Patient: sex M, age 36
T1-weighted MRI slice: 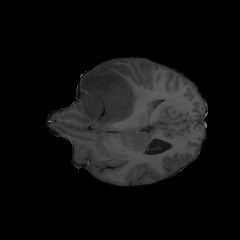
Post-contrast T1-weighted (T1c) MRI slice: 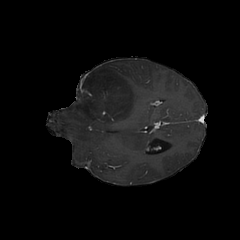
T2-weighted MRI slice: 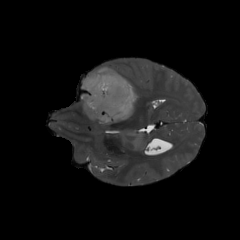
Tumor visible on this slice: yes
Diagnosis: Glioblastoma, IDH-wildtype
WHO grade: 4